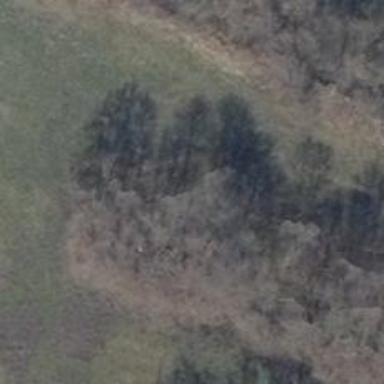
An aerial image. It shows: Row of deciduous trees.